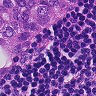
Metastatic tissue present: yes